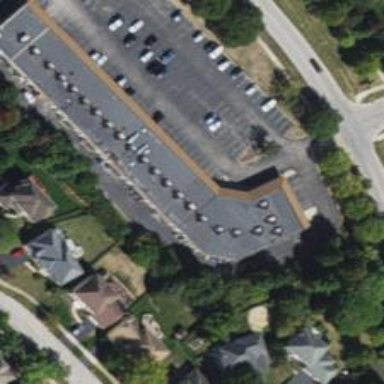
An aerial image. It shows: Veterinary facility.